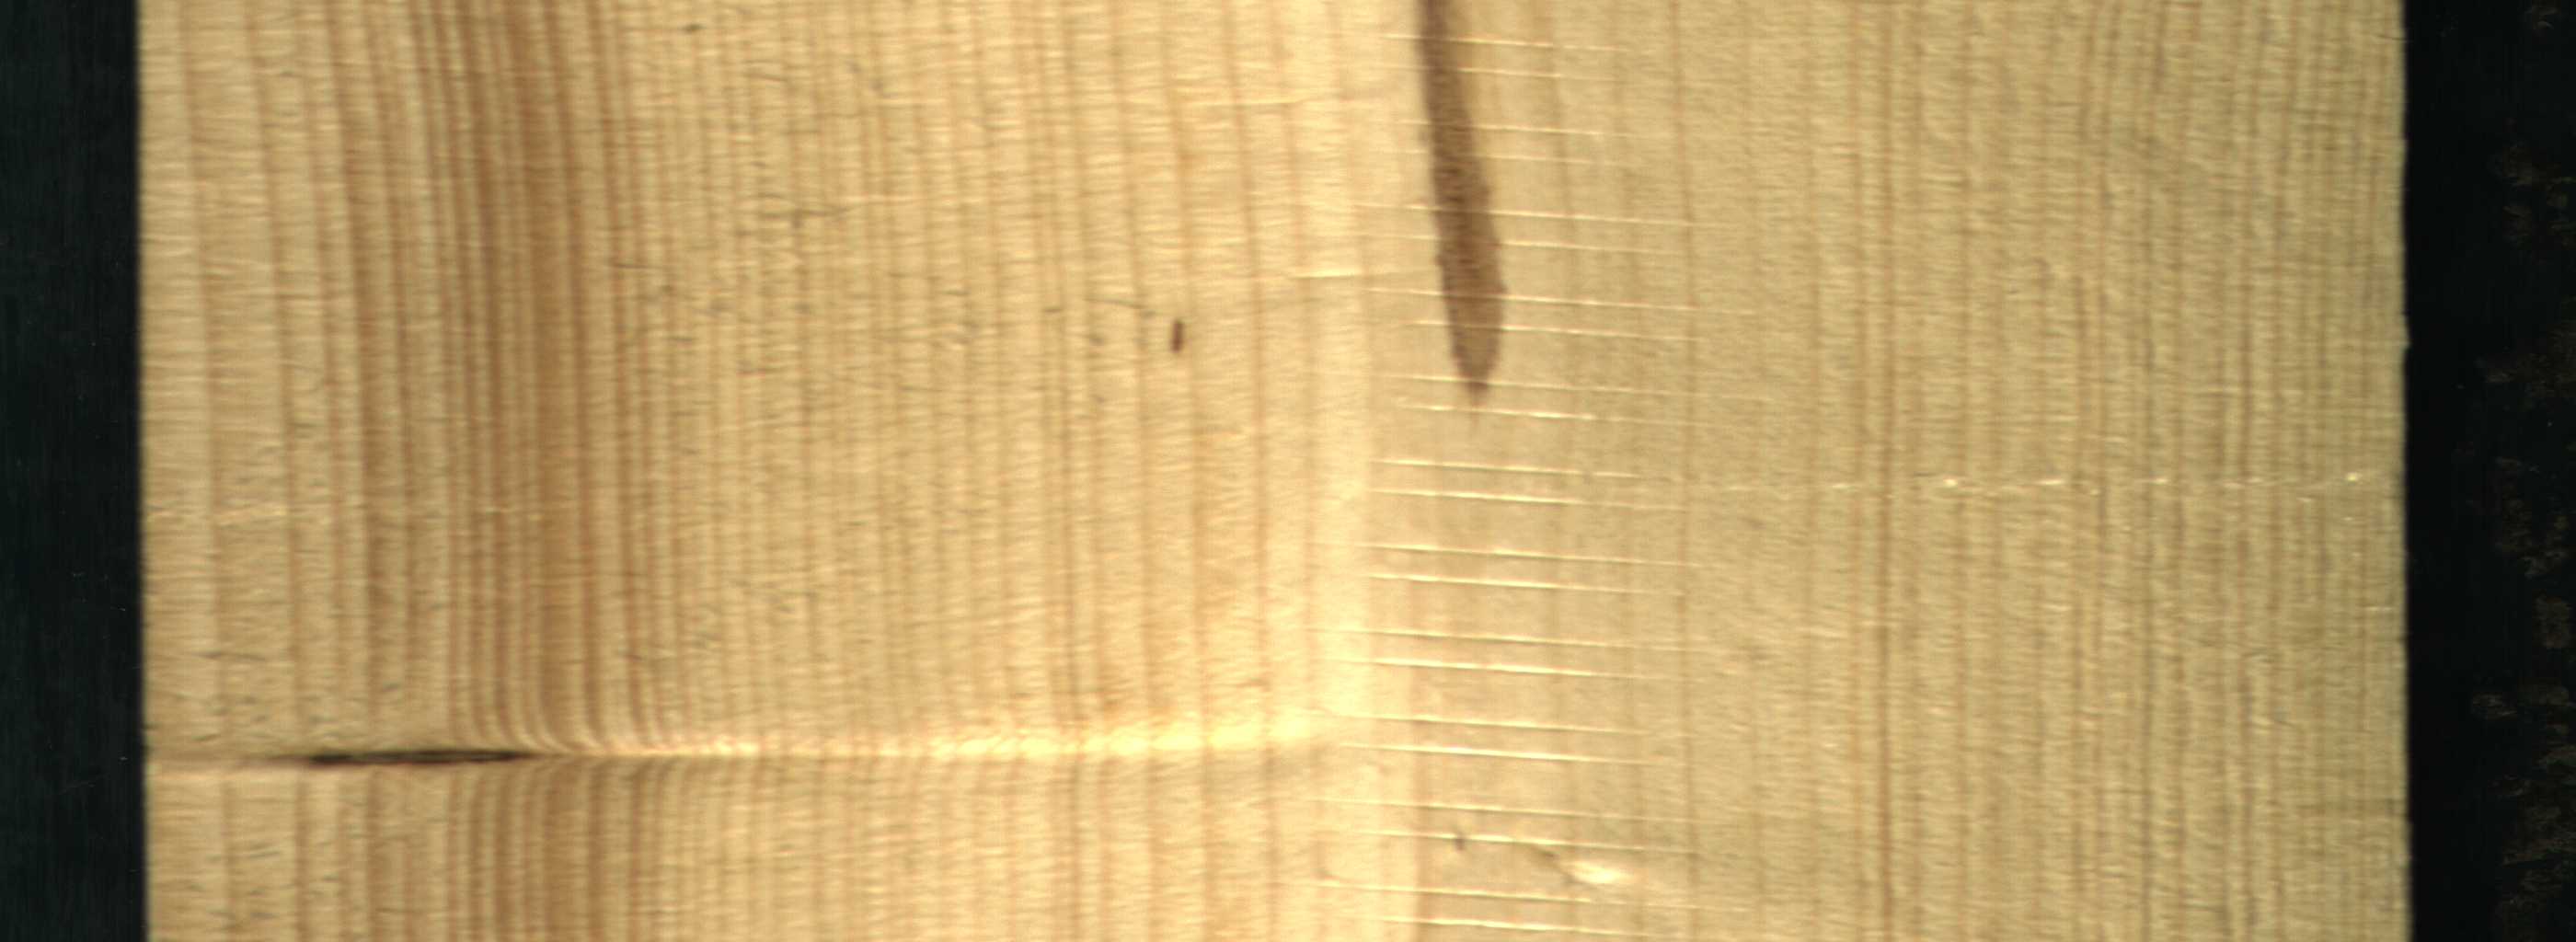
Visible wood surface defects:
Marrow
Marrow
resin
Dead_Knot